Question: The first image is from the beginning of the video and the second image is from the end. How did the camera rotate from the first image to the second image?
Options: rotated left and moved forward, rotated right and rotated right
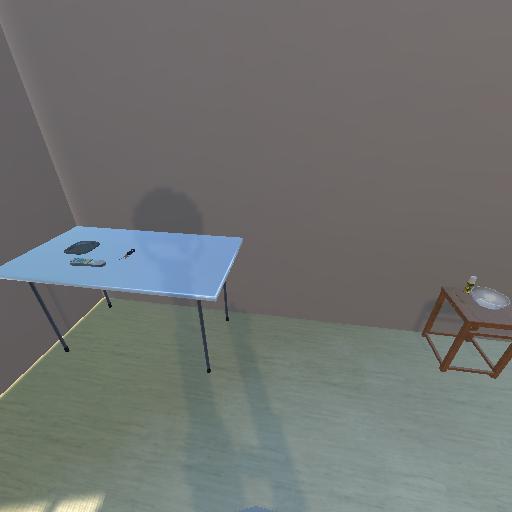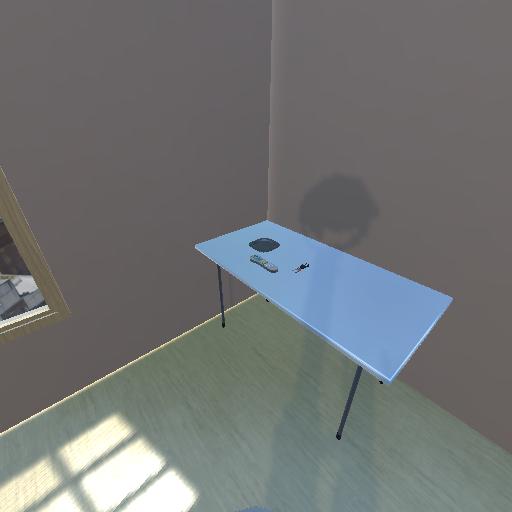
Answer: rotated left and moved forward